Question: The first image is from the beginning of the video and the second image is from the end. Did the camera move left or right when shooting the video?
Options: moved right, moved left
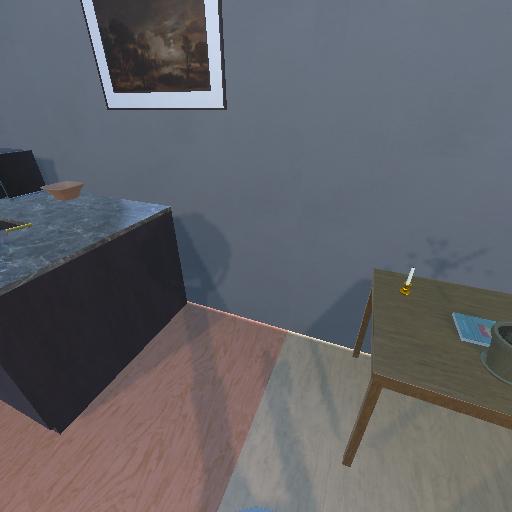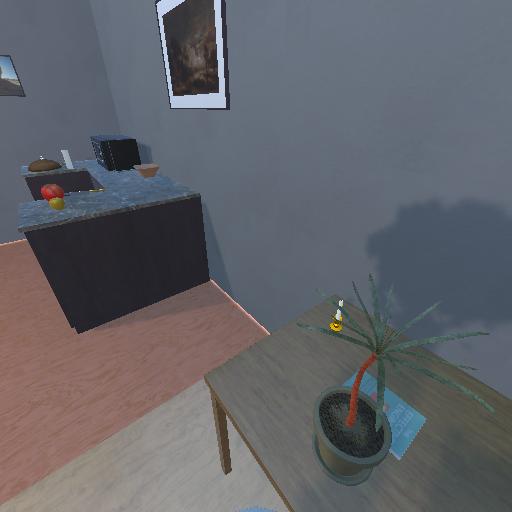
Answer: moved right